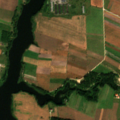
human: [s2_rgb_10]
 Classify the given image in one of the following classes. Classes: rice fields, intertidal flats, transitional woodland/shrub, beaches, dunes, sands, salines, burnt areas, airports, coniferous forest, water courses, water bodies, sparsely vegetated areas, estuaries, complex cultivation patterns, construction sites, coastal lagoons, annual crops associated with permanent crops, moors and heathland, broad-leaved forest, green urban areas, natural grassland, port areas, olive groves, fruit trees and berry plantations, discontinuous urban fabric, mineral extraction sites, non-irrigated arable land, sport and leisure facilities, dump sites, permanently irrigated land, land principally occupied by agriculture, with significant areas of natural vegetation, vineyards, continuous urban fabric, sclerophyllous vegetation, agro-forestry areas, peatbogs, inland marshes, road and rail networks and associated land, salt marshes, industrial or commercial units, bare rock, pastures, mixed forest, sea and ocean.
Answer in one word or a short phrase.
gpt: industrial or commercial units, non-irrigated arable land, complex cultivation patterns, broad-leaved forest, water bodies